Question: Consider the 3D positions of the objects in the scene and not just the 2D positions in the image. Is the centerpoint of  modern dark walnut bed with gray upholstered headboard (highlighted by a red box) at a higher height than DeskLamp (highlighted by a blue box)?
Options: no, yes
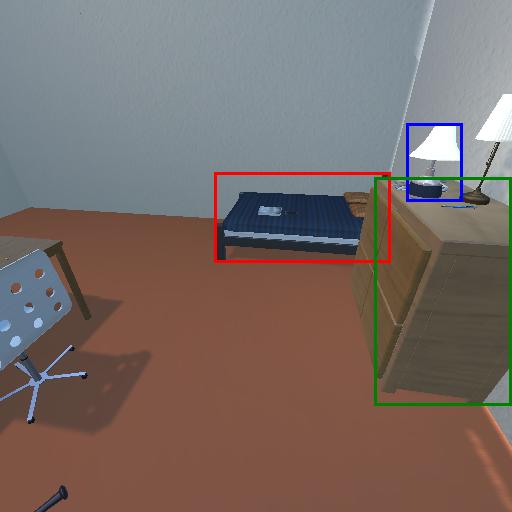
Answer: no